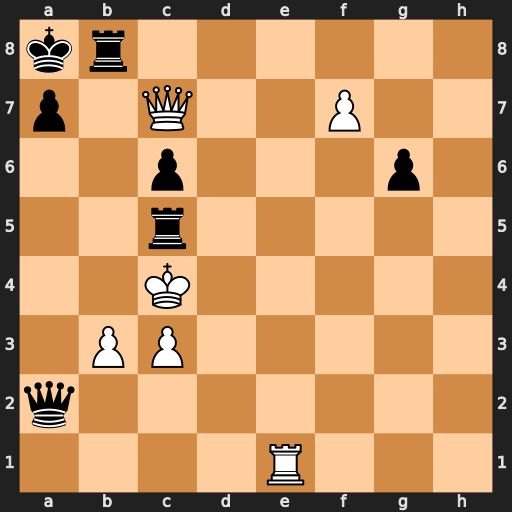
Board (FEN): kr6/p1Q2P2/2p3p1/2r5/2K5/1PP5/q7/4R3
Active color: w
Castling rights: -
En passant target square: -
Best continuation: Kxc5 Qf2+ Kc4